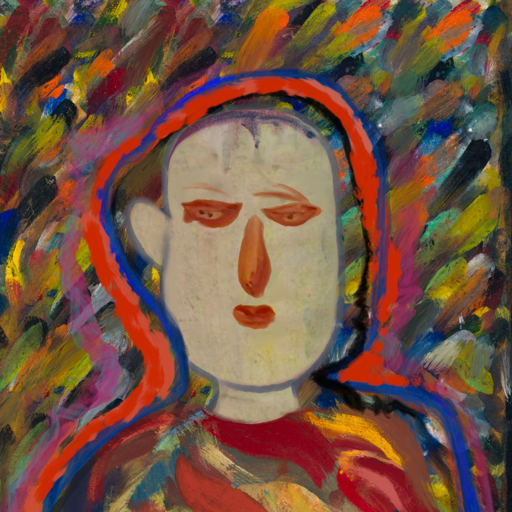
Background: An_Impression, Head And Neck Front: Hill_Girl, Face Front: Pious_Lady, Bust: Mother_And_Son_Son, Hair Front: Experience, Head Accessory: Blank, Second Necklace: Blank, Necklace: Blank, Baby: Blank